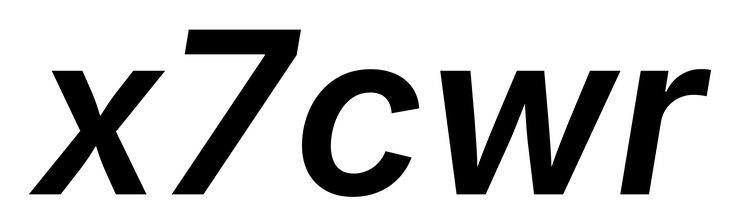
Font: Inter-Italic_SemiBold_Italic